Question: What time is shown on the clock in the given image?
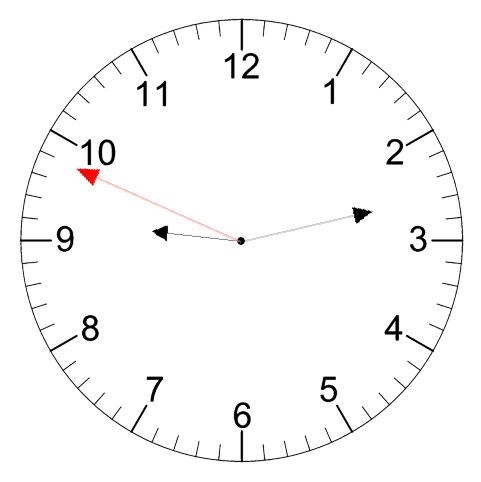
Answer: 09:12:49